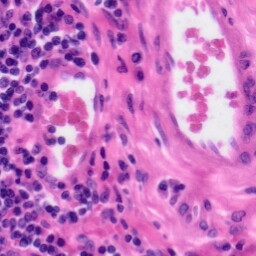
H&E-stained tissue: Tonsil